Field crop: maize
Growth stage: 2
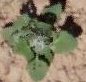
Species: chenopodium